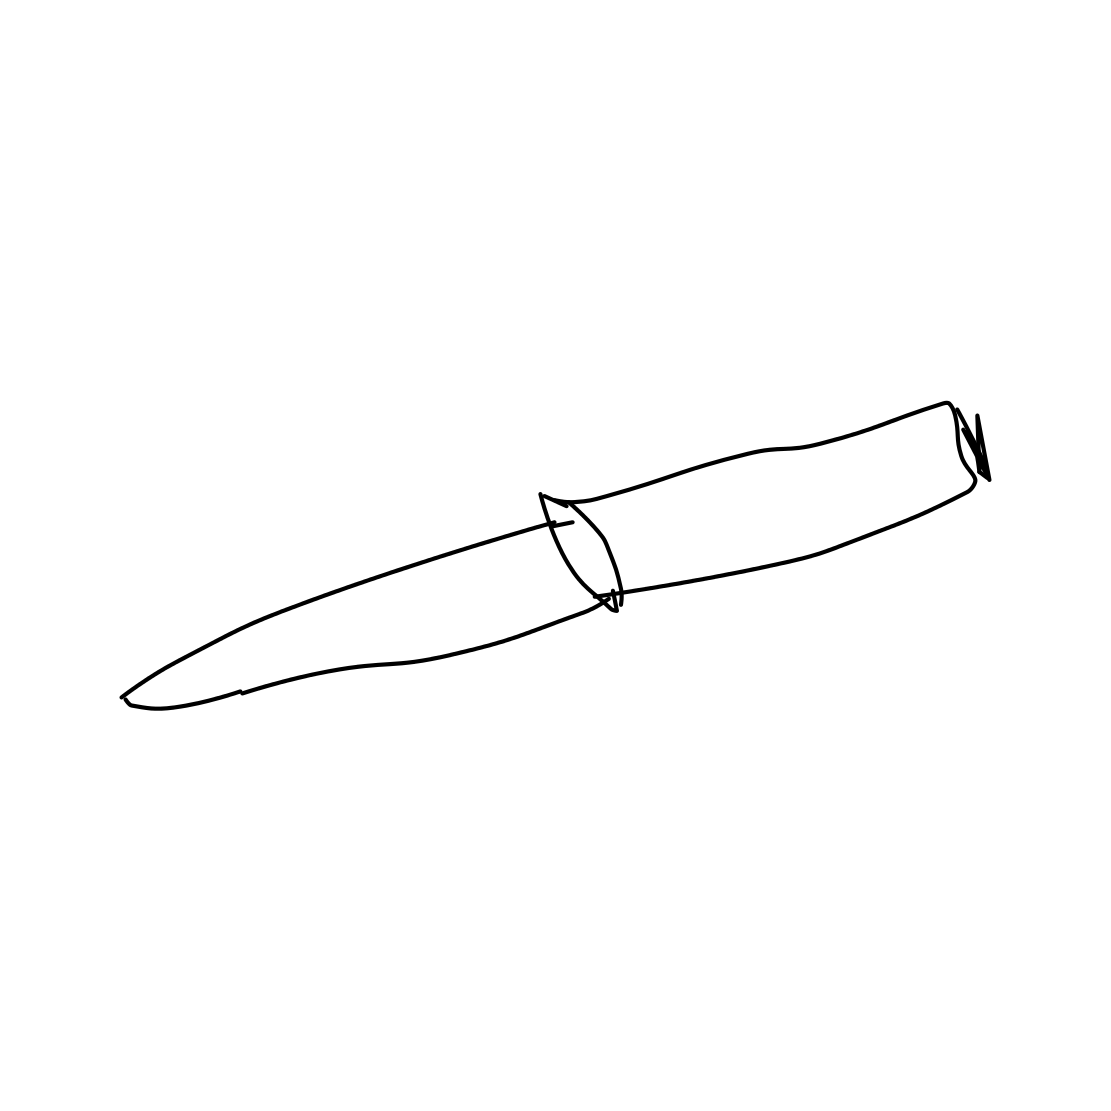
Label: knife